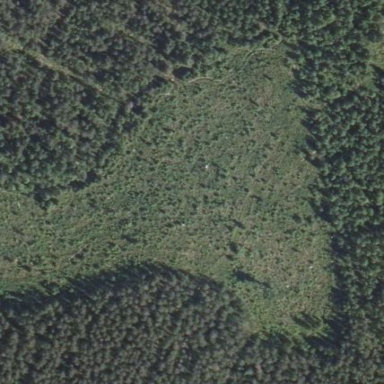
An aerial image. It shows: Clearcut area with scrub vegetation.